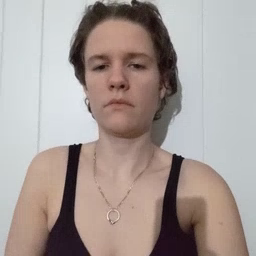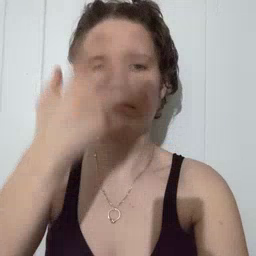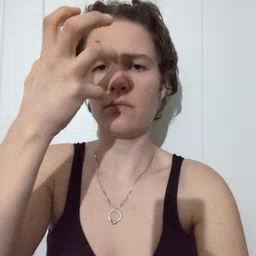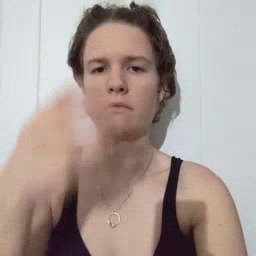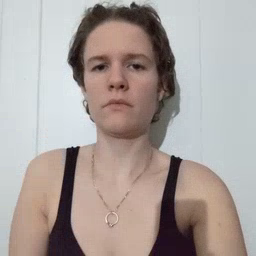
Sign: mad